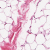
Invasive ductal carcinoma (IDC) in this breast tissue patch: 0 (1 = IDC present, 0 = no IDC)